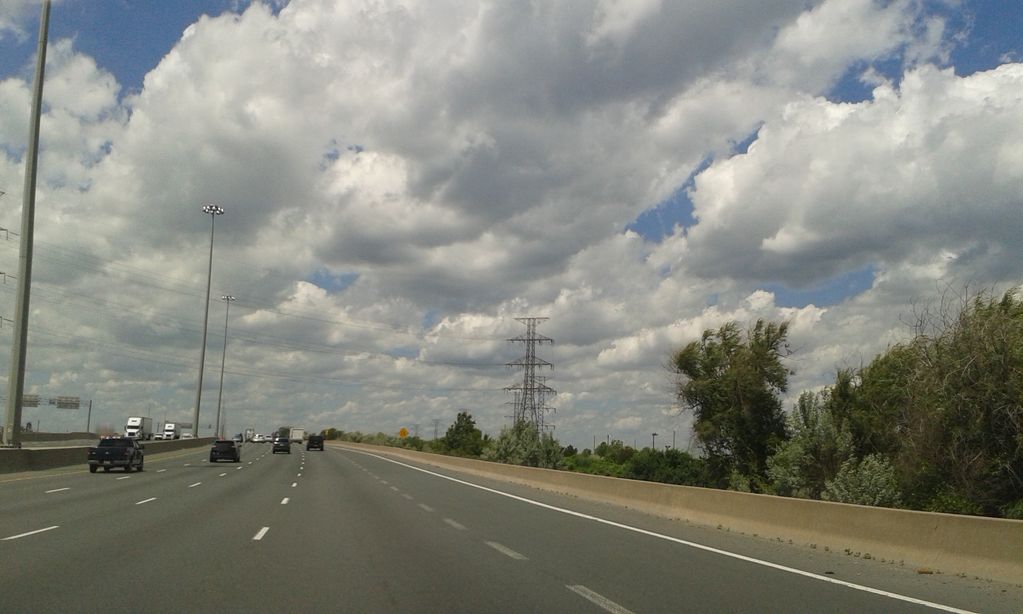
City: hamilton